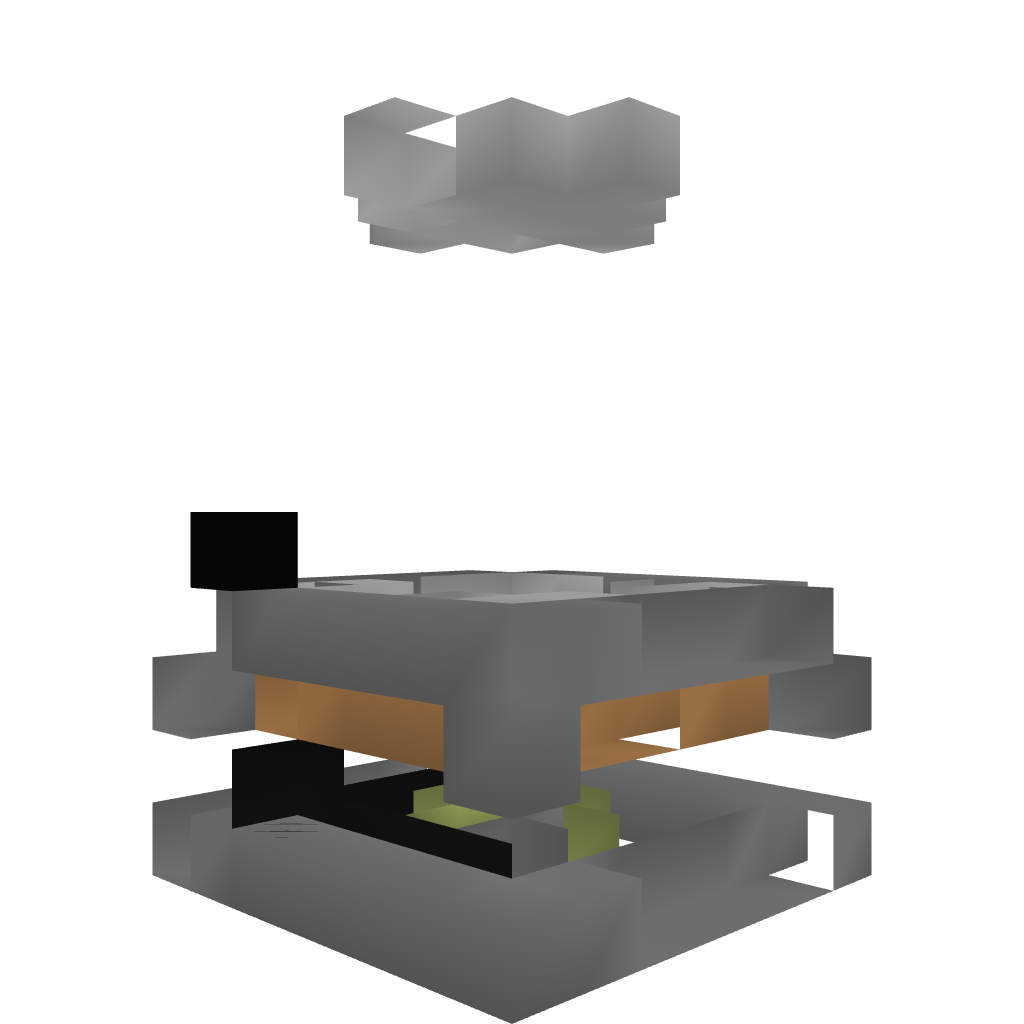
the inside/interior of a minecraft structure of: Chafariz/Fonte Pistomática - Piston Fountain